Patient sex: M
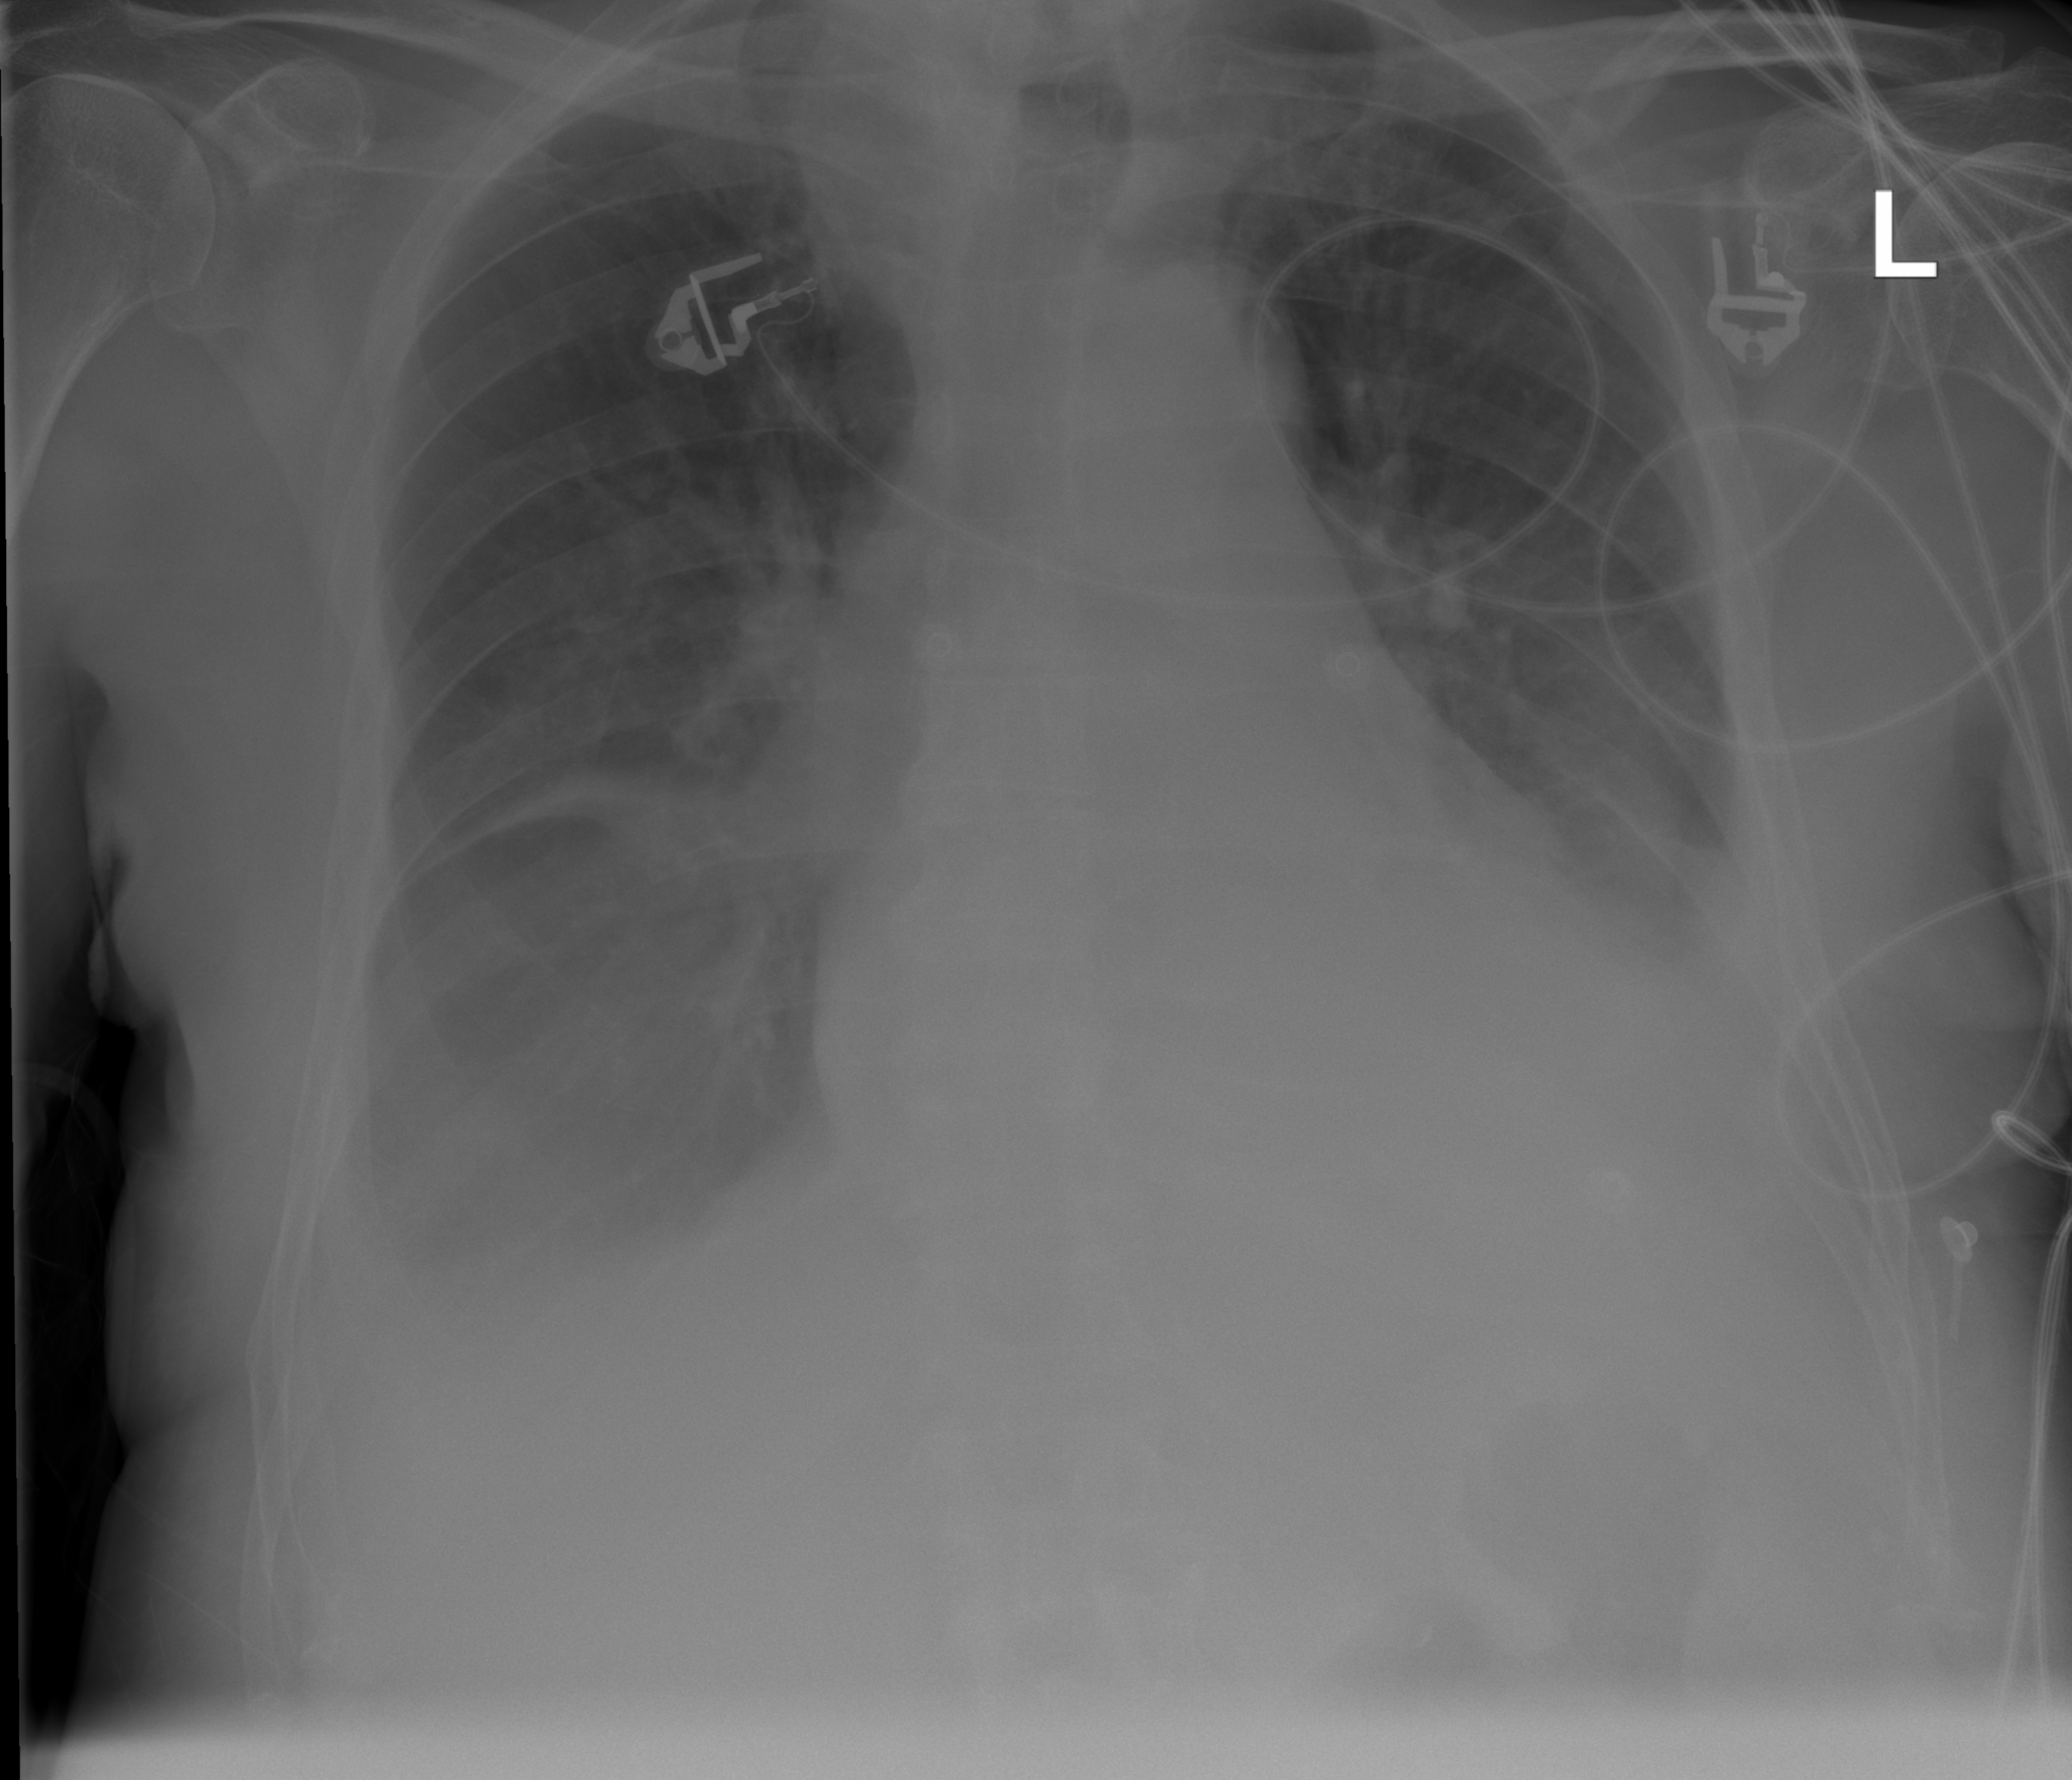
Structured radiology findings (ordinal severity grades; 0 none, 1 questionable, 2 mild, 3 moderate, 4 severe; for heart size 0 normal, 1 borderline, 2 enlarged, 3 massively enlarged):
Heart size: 2
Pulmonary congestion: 2
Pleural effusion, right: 2
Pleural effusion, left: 3
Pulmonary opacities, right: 0
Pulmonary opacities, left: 0
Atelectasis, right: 2
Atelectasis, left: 2